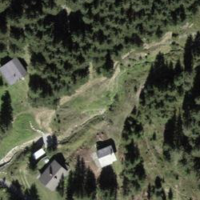
EUNIS habitat code: 44
Species observed at this site:
Phyteuma orbiculare